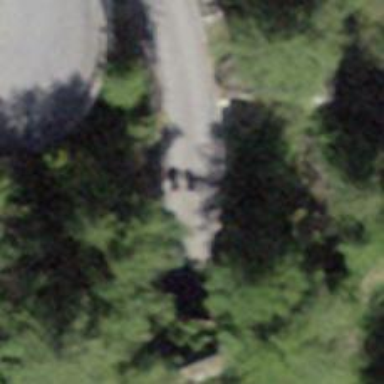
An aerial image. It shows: Unclassified road passing through tunnel.